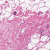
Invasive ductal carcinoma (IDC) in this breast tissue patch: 0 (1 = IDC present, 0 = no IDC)